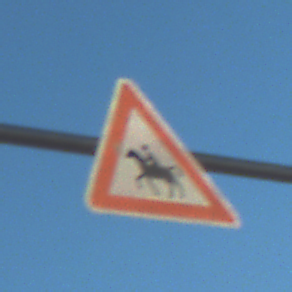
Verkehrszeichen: ReiterRechts
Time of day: SunriseSunset
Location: Outdoor (RoadRail)
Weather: Clear
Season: NotSpecified
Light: Natural